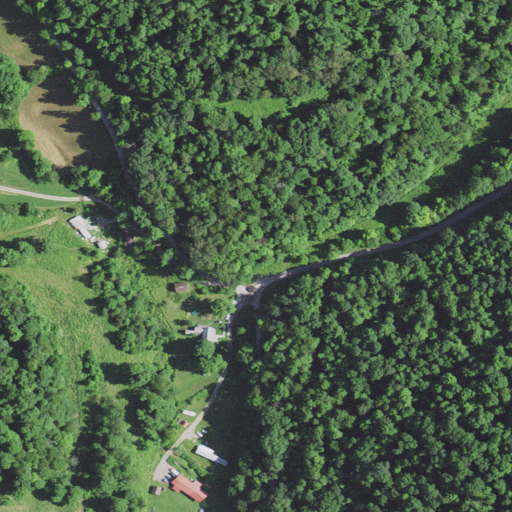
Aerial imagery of valley in West Virginia named Neely Hollow containing deciduous forest, mixed forest, open development, pasture, and low intensity development